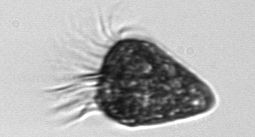
Label: Strombidium_morphotype2